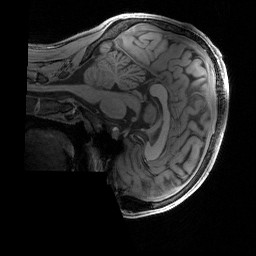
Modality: T1w
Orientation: sagittal